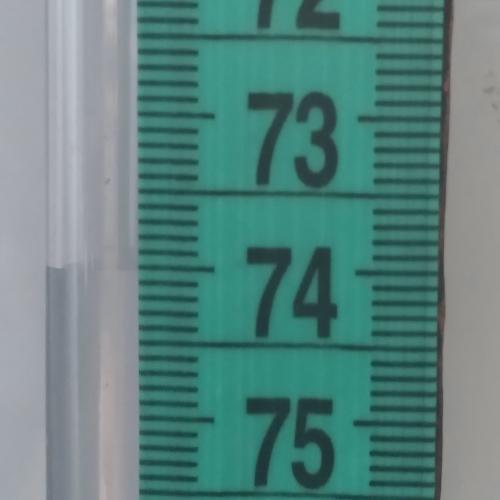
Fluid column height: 74.0 cm